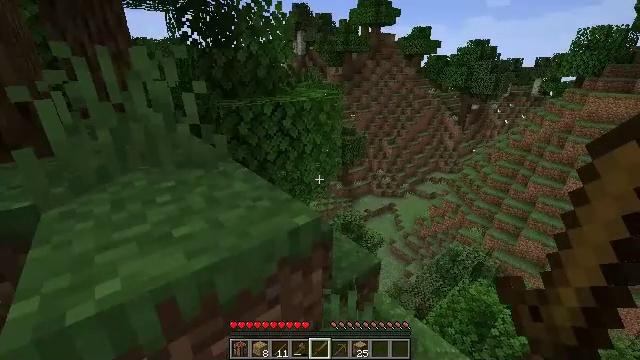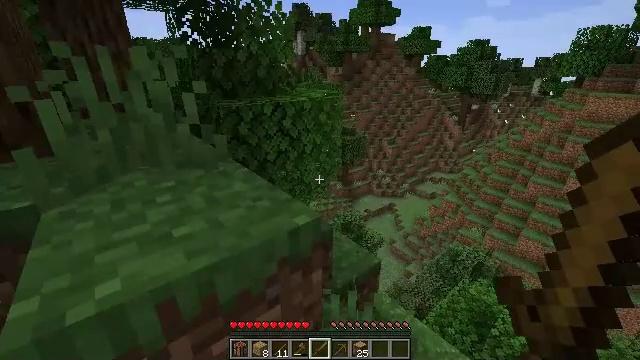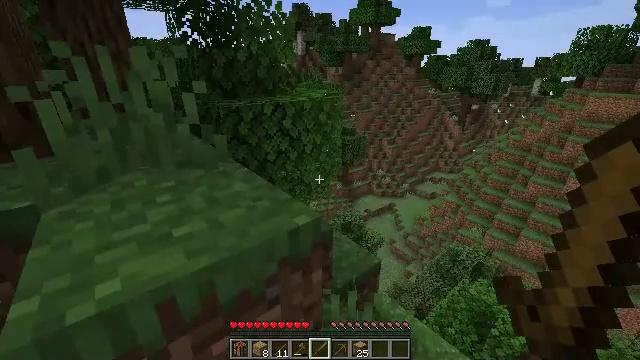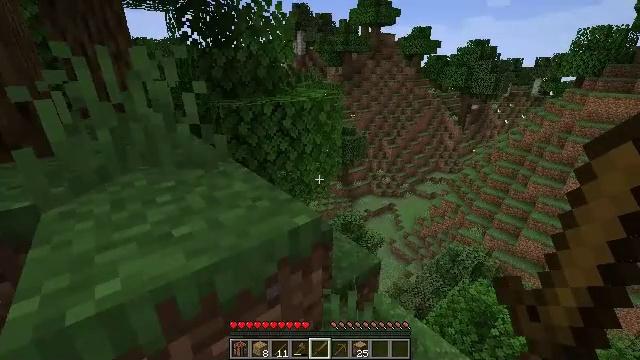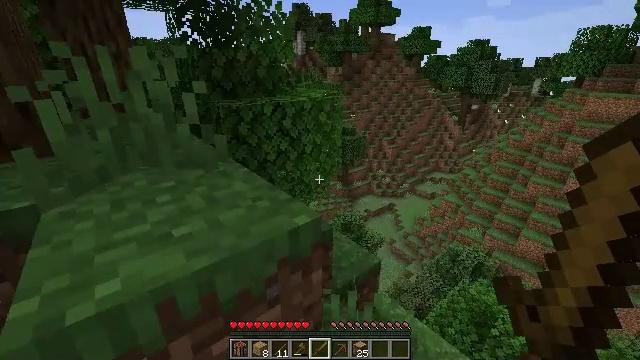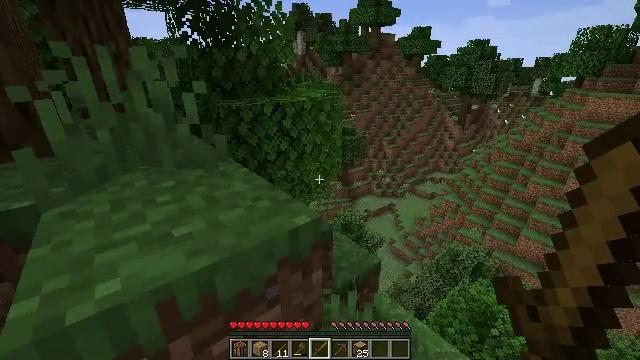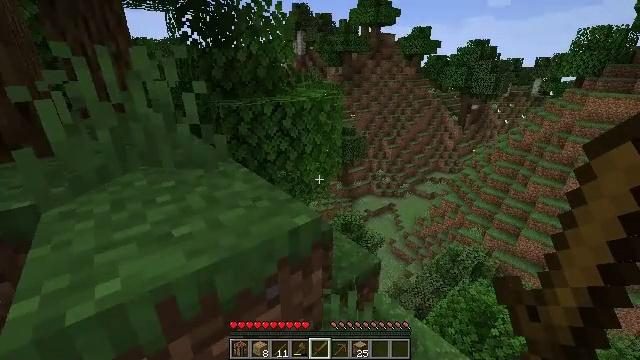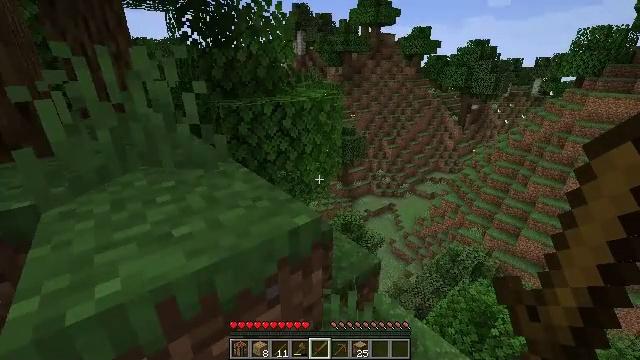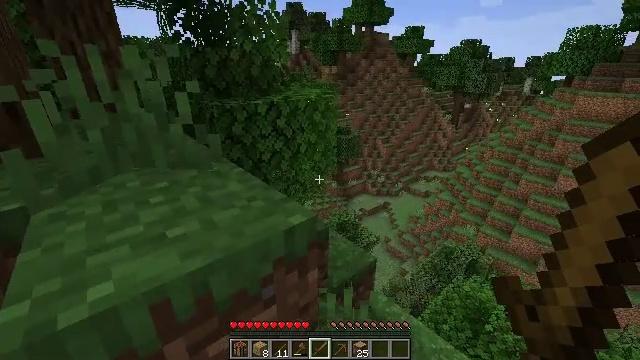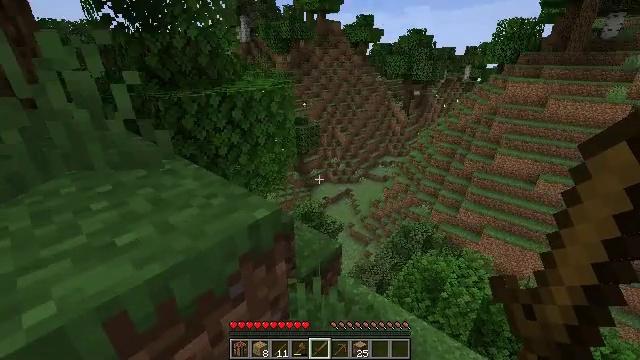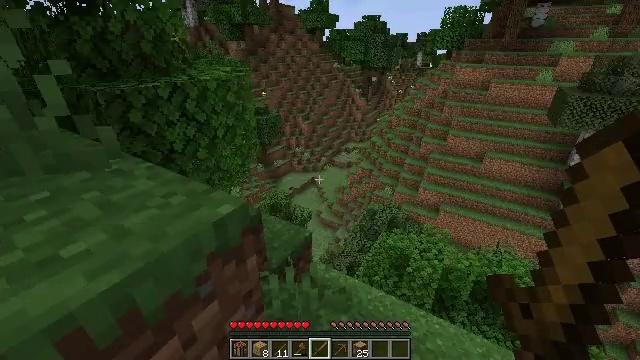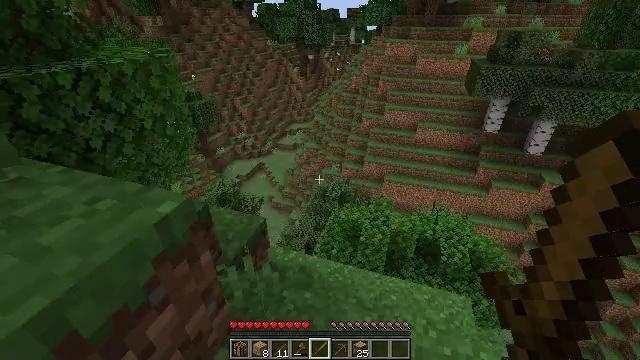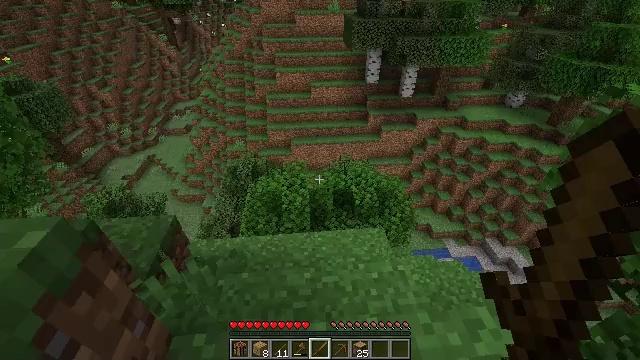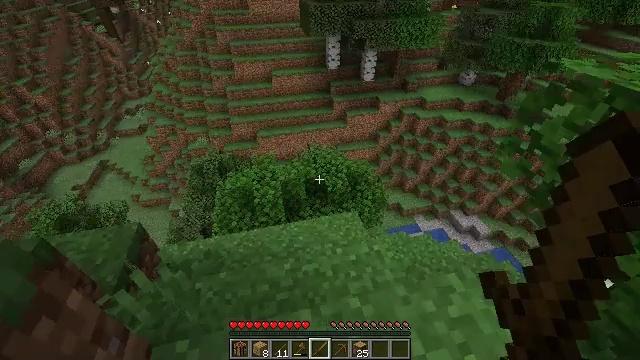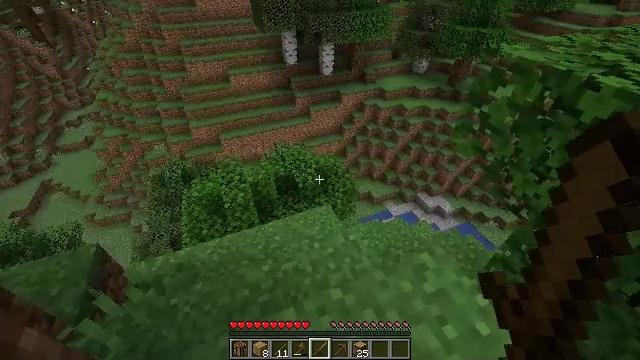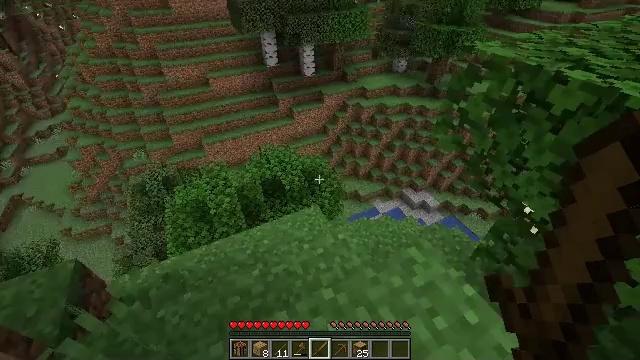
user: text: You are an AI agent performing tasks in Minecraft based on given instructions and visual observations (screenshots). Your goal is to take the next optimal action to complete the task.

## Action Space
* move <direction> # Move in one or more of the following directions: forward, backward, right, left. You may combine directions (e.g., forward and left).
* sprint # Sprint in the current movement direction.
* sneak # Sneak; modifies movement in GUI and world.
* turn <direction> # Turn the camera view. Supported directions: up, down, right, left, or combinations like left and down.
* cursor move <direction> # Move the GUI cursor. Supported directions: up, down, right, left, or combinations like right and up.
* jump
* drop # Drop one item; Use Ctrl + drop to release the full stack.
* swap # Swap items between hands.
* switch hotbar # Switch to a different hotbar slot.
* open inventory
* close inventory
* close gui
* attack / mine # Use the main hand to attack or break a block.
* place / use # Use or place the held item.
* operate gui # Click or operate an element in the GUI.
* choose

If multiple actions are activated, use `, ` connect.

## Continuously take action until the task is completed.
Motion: motion action
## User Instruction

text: Break the tall rose bush.
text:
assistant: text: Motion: no_op
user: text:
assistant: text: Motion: no_op
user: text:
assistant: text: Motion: no_op
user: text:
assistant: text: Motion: no_op
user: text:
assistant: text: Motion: no_op
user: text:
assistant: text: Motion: no_op
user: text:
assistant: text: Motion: no_op
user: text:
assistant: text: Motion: turn right
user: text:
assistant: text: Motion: turn right and down
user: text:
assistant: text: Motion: turn right and down
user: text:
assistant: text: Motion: turn right and down
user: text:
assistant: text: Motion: turn right and down
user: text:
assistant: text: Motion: turn right and down
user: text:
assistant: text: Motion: turn right
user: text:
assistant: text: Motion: turn right
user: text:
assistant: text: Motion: turn right
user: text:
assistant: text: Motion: turn right
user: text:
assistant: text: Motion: turn right
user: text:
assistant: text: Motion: turn right
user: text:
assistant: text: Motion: turn right
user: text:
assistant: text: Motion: turn right
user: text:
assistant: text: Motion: no_op
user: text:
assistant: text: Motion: no_op
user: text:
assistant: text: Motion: no_op
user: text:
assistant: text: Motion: no_op
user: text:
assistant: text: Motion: no_op
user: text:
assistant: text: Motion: no_op
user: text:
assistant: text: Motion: no_op
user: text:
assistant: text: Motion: no_op
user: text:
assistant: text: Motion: no_op